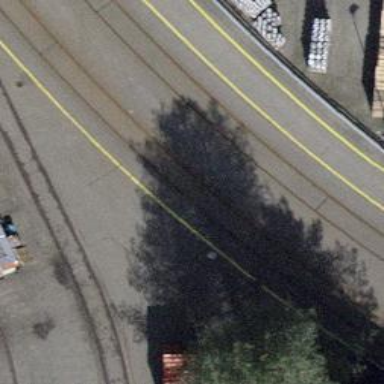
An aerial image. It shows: Single railway spur track.